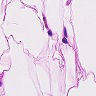
Metastatic tissue present: no